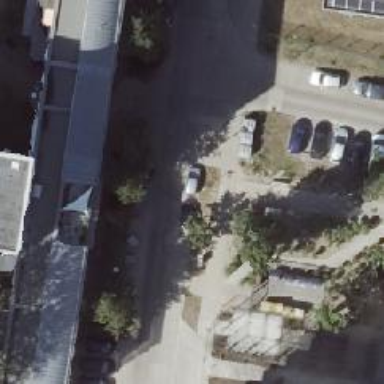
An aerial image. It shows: Recycling facility.